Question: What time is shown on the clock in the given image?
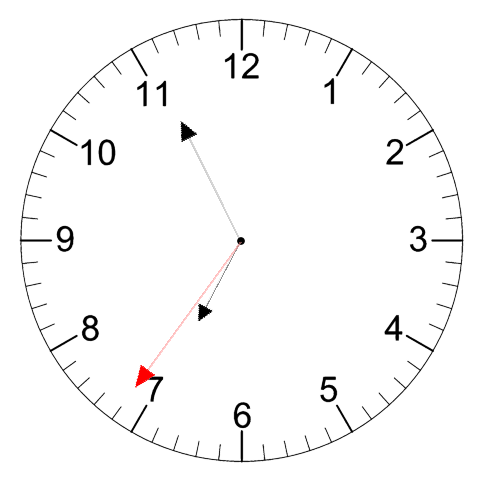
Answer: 06:55:36